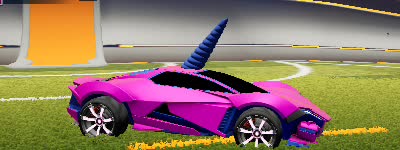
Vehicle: werewolf